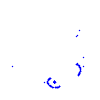
Particle: proton